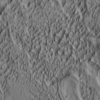
Label: not_dusty